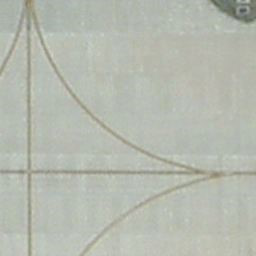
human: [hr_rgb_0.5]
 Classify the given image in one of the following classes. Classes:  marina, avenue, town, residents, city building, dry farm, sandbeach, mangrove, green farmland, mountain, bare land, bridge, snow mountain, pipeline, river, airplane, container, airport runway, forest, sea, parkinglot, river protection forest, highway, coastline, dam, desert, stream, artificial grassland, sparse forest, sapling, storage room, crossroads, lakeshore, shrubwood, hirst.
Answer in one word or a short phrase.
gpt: airport runway